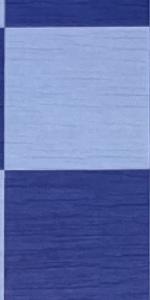
Label: Empty